Question: I was pulling some data from SAS server and i have encountered some issues with the way SAS stores their date values, it is like numerical values. I am getting some wrong date value when i finish importing the data from SAS into SQL server. SAS date values is a value that represents the number of days between January 1, 1960, and a specified date. so all what i want is to convert the SAS date value into mm/dd/yyyy format. I am using SSIS package to pull the data. Here is an example of how SAS stores their date values. thanks

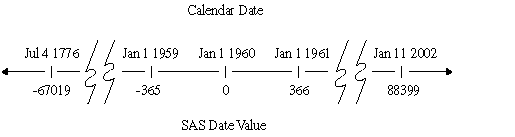
Answer: I have never used SSIS, but in TSQL I know you can do 'select DATEADD(day,N,'<PHONE>')'. N is the number held by SAS.
'''
select DATEADD(day,35,'<PHONE>')
'''
Returns:
'''
1960-02-05 00:00:00.000
'''